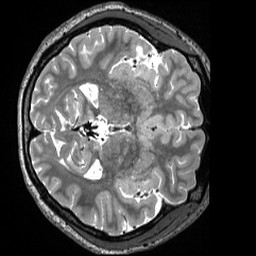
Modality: T2w
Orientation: axial
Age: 26
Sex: female
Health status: healthy
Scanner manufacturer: siemens
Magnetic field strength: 3 T
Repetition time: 3.2 s
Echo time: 0.563 s